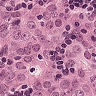
Metastatic tissue present: yes